Field crop: tomato
Growth stage: 1
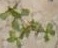
Species: portulaca